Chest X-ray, PA view. Patient: 44 years old, sex M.
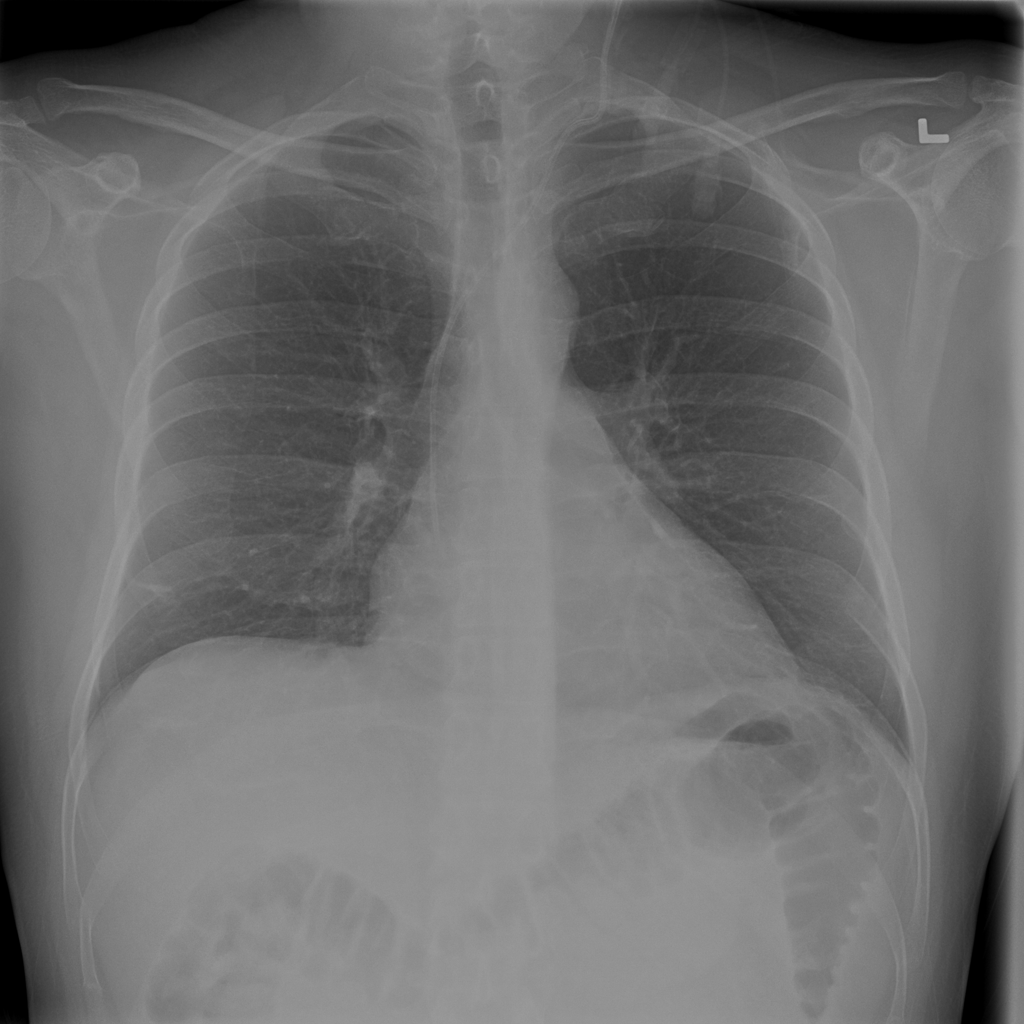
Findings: No Finding